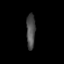
Tissue: prostate
Cell type: T cells
Senescence score: 0.7611
Nuclear area (px): 306
Mean DAPI intensity: 75.843